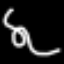
Label: squiggle